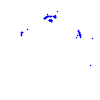
Particle: pion